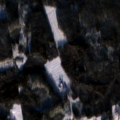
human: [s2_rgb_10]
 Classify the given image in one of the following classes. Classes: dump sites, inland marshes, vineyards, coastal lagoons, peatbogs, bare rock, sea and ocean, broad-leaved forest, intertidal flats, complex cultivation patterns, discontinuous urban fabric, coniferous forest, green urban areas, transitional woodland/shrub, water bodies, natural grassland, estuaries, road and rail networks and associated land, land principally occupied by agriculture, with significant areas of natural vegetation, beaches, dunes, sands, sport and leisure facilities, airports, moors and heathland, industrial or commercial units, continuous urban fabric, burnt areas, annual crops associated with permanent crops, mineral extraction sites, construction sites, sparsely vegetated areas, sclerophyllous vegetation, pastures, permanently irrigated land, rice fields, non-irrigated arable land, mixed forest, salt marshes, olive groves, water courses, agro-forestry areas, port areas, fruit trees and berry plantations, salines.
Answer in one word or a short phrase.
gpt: coniferous forest, mixed forest